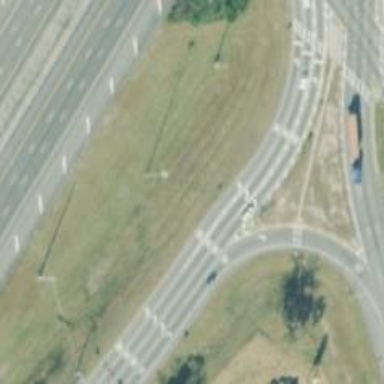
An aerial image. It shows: Motorway link with Diverging Diamond Interchange (DDI) junction.